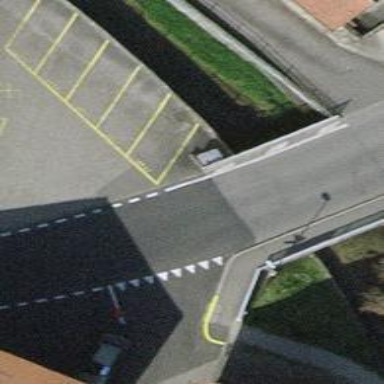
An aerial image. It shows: Tertiary road with bridge.